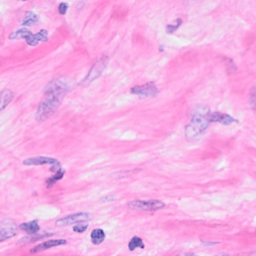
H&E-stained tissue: Breast